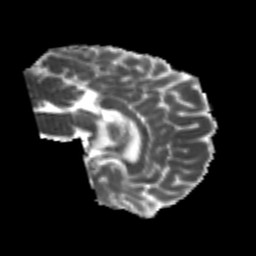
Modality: MD
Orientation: sagittal
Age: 24
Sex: male
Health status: healthy
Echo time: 0.074 s